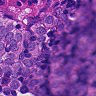
Metastatic tissue present: yes